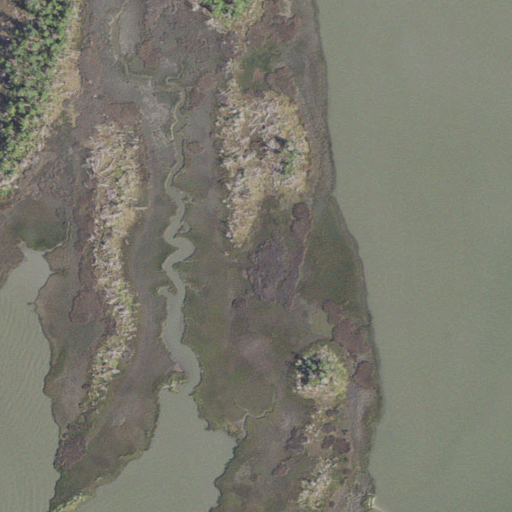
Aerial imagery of island in Virginia named Catlett Islands containing herbaceous wetlands, open water, and woody wetlands